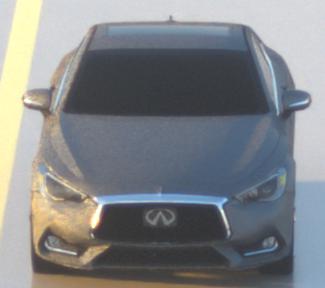
Make: Infiniti
Model: Q60 2.0t
Detailed model: Q60 (V37)
Model produced from: 2016/10
Model produced until: 2018/08
Doors: 2
Color: gray
Road condition: wet road
Daytime: sunrise or sunset
Contrast: medium contrast